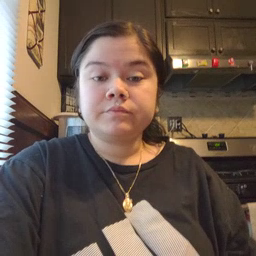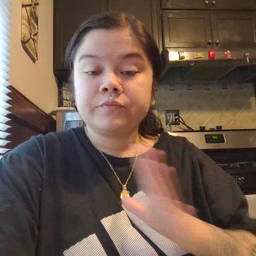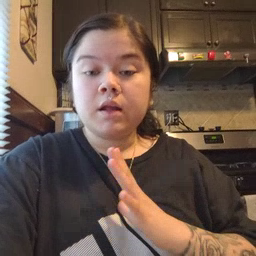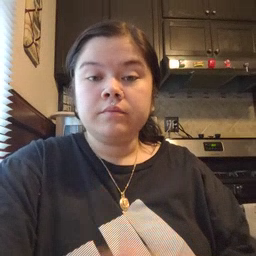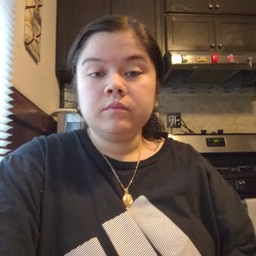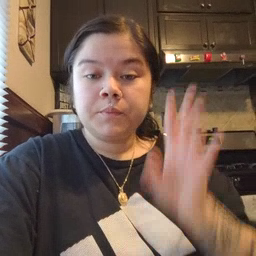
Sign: fine